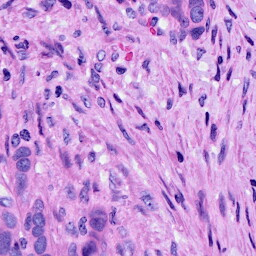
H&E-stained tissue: Ovarian